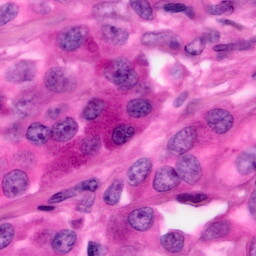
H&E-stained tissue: Pancreatic